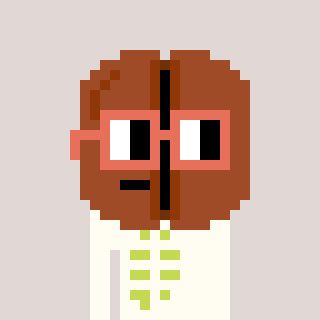
a pixel art character with square orange glasses, a coffeebean-shaped head and a grayscale-colored body on a warm background